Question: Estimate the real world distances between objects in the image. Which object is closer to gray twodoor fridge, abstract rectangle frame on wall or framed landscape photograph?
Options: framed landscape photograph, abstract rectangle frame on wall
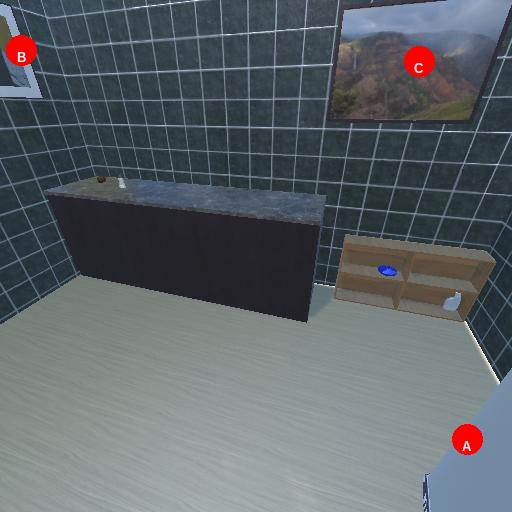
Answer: framed landscape photograph